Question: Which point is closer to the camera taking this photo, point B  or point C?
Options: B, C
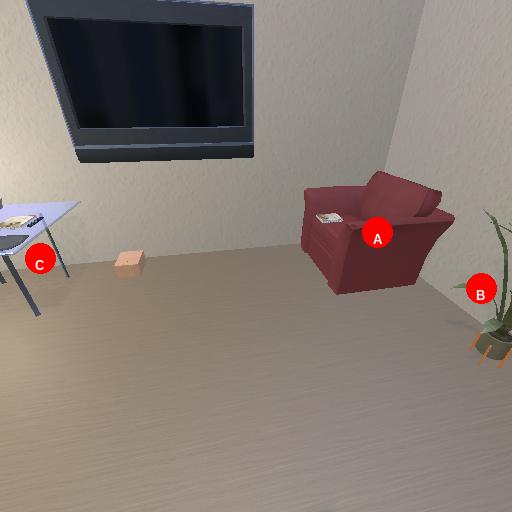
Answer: B